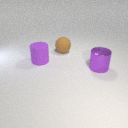
large purple metal cylinder in front of large brown rubber sphere